Question: I have based my code on <URL>. My first attempt works fine, as shown here:

Then I tried doing the same with three groups. I am grouping like this:
'''
df.m <- transform(df.m, facet=ifelse(df.m$variable %in% c(var11, var12), 'One',
ifelse(df.m$variable %in% c(var21, var22), 'Two', 'Three')))
g <- ggplot(df.m, aes(group=facet, x=Years, y=value, colour=variable, shape=variable))
g <- g + geom_point() + facet_wrap(~facet)
'''
With this code, I just end up with a single plot with all the variables. No faceting happens. I think I am doing something wrong with the 'ifelse', but I'm not sure.
As requested, this is the output of 'head(df.m)':
'''
Years variable value facet
1 1997 var11 <PHONE> One
2 1998 var11 <PHONE> One
3 1999 var11 <PHONE> One
4 2000 var11 <PHONE> One
5 2001 var11 <PHONE> One
6 2002 var11 <PHONE> One
'''
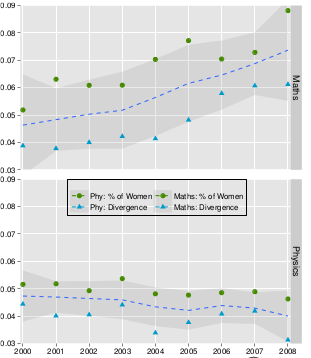
Answer: So, the problem is because you are missing the quotes in the vector you are comparing against with '%in%'. But the reason you were getting error messages is a bit more complex than that. You must have objects in your workspace named 'var11', 'var12', etc.
Starting with a clean workspace:
'''
require(reshape2)
dat = data.frame(ID = rnorm(10), var11 = rnorm(10),
var12 = rnorm(10), var21 = rnorm(10), var22 = rnorm(10),
var13 = rnorm(10), var23 = rnorm(10))
df.m = melt(dat, id.vars = 1)
'''
If I do this, I get an error message when I run transform:
'''
dfm2 = transform(df.m, facet=ifelse(variable %in% c(var11, var12), 'One',
ifelse(variable %in% c(var21, var22), 'Two', 'Three')))
Error in match(x, table, nomatch = 0L) : object 'var11' not found
'''
Now I create some vector objects with the same names in my workspace:
'''
var11 = 1
var12 = 2
var21 = 1
var22 = 2
var13 = 1
dfm2 = transform(df.m, facet=ifelse(variable %in% c(var11, var12), 'One',
ifelse(variable %in% c(var21, var22), 'Two', 'Three')))
'''
Wah-lah, no error message and one level for the 'facet' variable instead of three. Essentially, you never had any matches so the last level ('Three') is assigned to everything.
You need those quotes to refer to a character vector instead of the objects.
'''
transform(df.m, facet=ifelse(variable %in% c("var11", "var12"), 'One',
ifelse(variable %in% c("var21", "var22"), 'Two', 'Three')))
'''